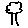
Label: tree